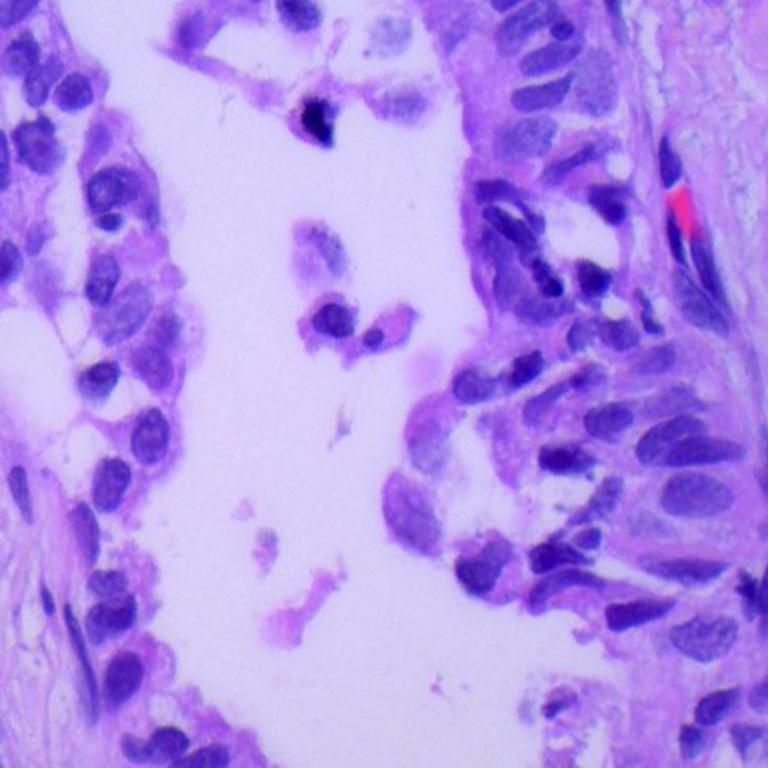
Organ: lung
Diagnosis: adenocarcinomas